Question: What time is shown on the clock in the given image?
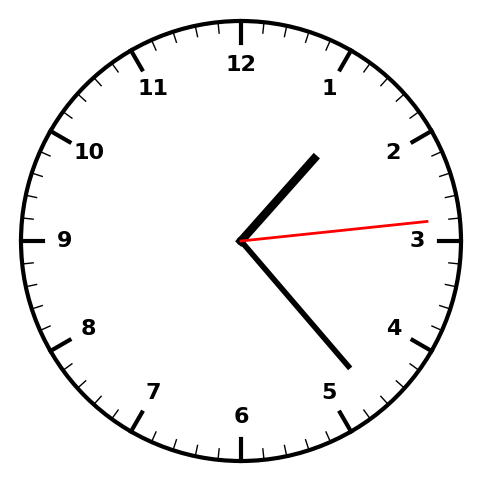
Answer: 01:23:14